Question: In Android I'm trying to get a layout looking like <URL> using xml.

What I've been trying to do is to separate the view vertical into two parts. One for the blue part and one for the white. For the blue part I use a shape as background to get the gradient and for the white part just a white background. It works good for the "Title" and "Some text" part. But as the image view should overlay both layouts it isn't working.
I can't figure out how to setup the xml layout to get it working, any ideas?
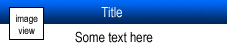
Answer: I would do it like this:
'''
<RelativeLayout>
<TextView
android:id="@+id/title"
android:layout_alignParentTop="true"
android:text="title"
/>
<TextView
android:layout_below="@id/title"
android:layout_alignParentBottom="true"
android:text="some text here"
/>
<ImageView
android:layout_alignParentLeft="true"
android:text="title"
/>
</RelativeLayout>
'''
Of course, you'll need to set the layout width, height, ... on those elements.